Question:
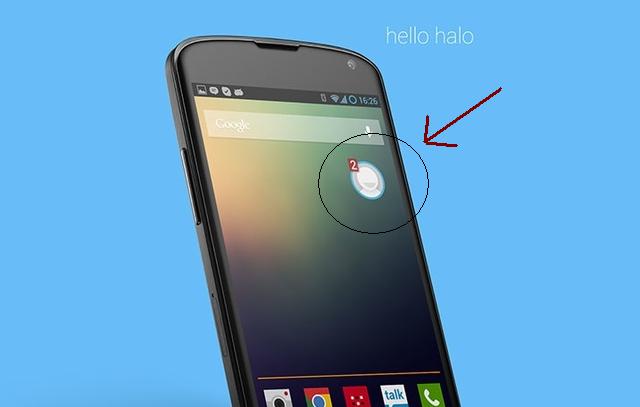
Answer: Well, that's not a notification. That's a widget. I think this would be very helpfull. <URL>